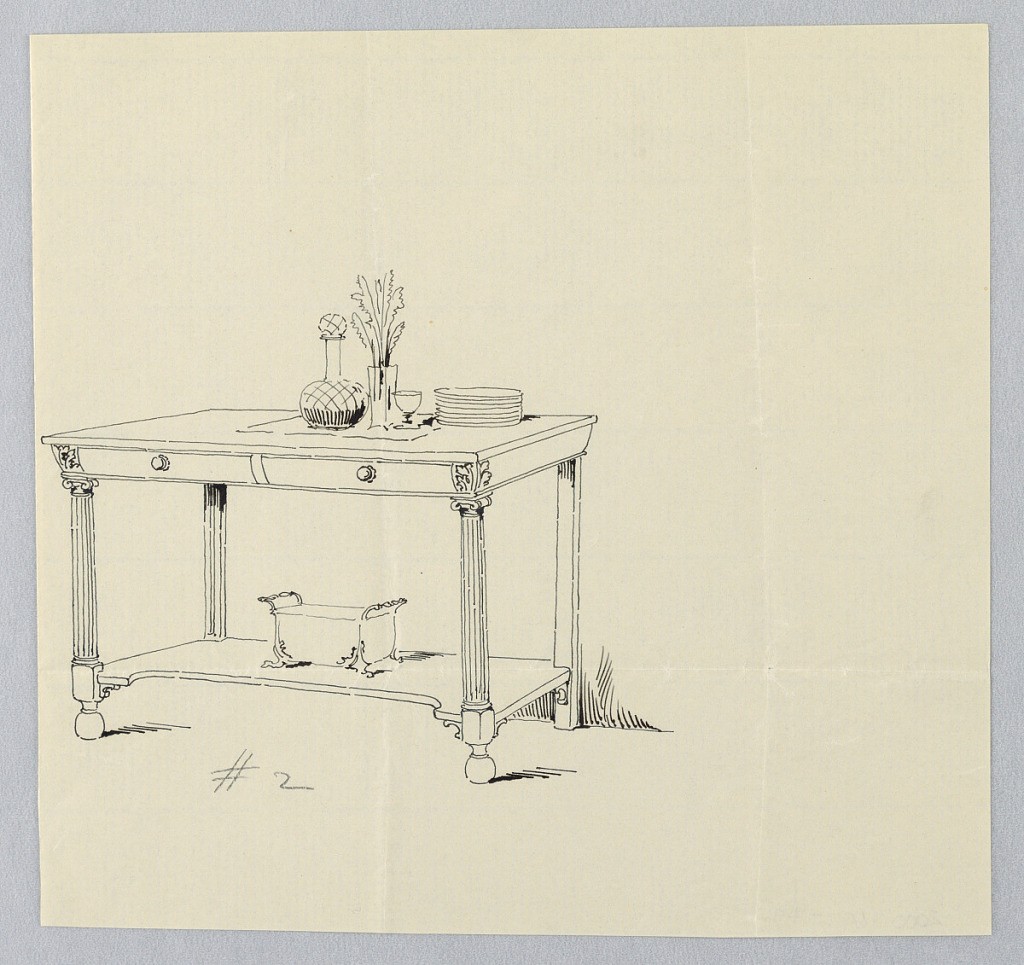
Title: Design for Serving Table with Columnar Front Legs and Two Drawers
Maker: A.N. Davenport Co.
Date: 1900–05
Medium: Graphite on thin cream paper
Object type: Drawing
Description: Rectangular slightly tapered front with 2 drawers and acanthus leaf motifs at corners; raised on 2 front ionic columnar fluted legs terminating in ball feet, and 2 plain straight plain legs at back; molded oblong lower shelf attaches just above floor level; on table top, decanter, vase with flowers, wine glass, and stack of plates; on lower shelf, wine cooler with floral feet.